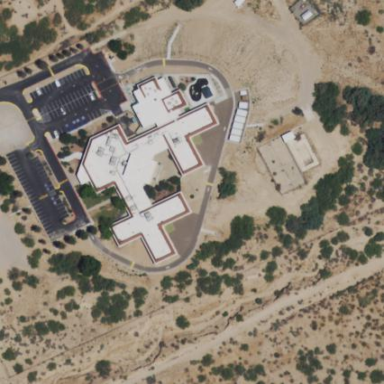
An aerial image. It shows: Healthcare facility identified as hospital.